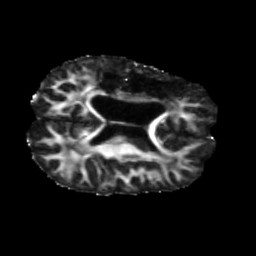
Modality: FA
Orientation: axial
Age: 42
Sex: male
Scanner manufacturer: siemens
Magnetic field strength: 3 T
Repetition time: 5.47 s
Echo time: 0.0854 s